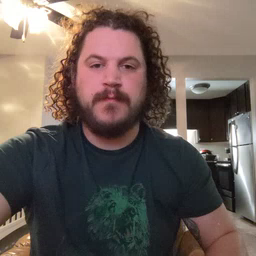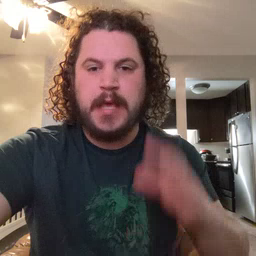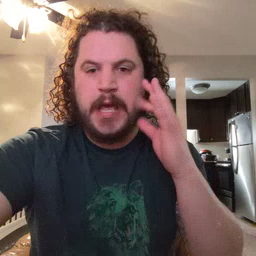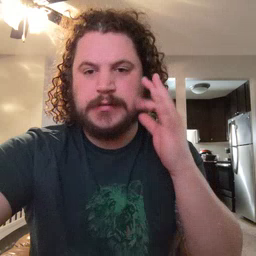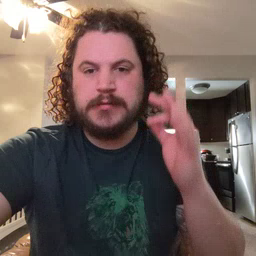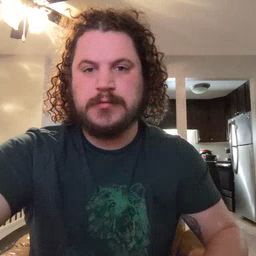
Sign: cat